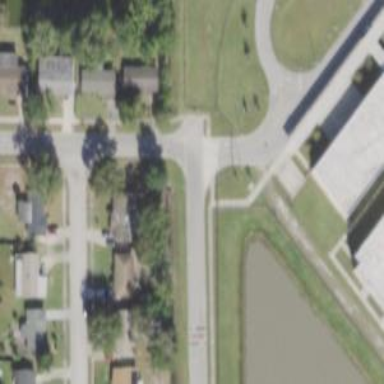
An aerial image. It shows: Left sidewalk along asphalt tertiary road.